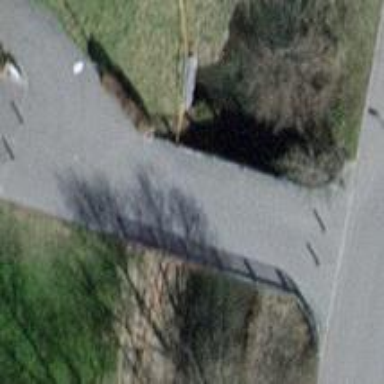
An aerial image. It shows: Bollard.